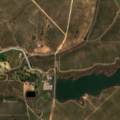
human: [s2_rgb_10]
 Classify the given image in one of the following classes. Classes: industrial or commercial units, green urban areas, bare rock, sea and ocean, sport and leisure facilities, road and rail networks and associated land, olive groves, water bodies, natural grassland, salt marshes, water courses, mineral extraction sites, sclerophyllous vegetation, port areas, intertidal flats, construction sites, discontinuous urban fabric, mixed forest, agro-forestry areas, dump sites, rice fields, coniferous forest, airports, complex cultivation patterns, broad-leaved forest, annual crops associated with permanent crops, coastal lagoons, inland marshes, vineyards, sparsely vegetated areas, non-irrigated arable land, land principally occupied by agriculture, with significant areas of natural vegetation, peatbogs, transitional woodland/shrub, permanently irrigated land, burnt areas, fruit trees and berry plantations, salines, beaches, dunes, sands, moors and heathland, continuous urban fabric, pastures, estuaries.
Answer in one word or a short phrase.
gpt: permanently irrigated land, olive groves, water bodies